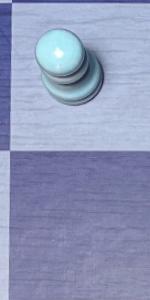
Label: Empty